Question: I am having problems with my search box, the search box has a gap between the search button and this problem only exists in IE7/8/9. But its fine in Firefox.
In IE the cursor is also higher but perfect in Firefox.
<URL>
'''
<form action="search.aspx" method="get" class="topsearchform" name="topsearchform">
<fieldset>
<!--<label>Search:</label>-->
<input type="text" autocomplete="off" id="Text1" class="searchBox" name="SearchTerm" size="15">
<input width="23" type="image" height="23" border="0" onclick="document.topsearchform.submit()" alt="Submit Form" src="http://i45.tinypic.com/ojkznb.png" class="searchButton">
</fieldset>
</form>
'''
'''
form.topsearchform {
left: 70px;
padding-right: 20px;
position: absolute;
top: 87px;
width: 139px;
}
#topLinks form fieldset {
vertical-align: middle;
}
#Text1 {
background-color: transparent;
background-image: url("http://i46.tinypic.com/35c0n78.png");
border: 0 none;
height: 23px;
padding-left: 3px;
padding-right: 3px;
width: 130px;
}
input.searchButton {
background-color: transparent;
background-image: url("http://i49.tinypic.com/r0rrtl.png");
position: absolute;
}
'''

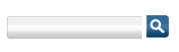
Answer: Add this line to 'input.searchButton'
'''
left:133px;
'''